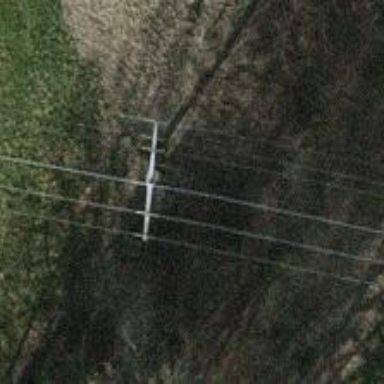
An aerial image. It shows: Concrete power pole.